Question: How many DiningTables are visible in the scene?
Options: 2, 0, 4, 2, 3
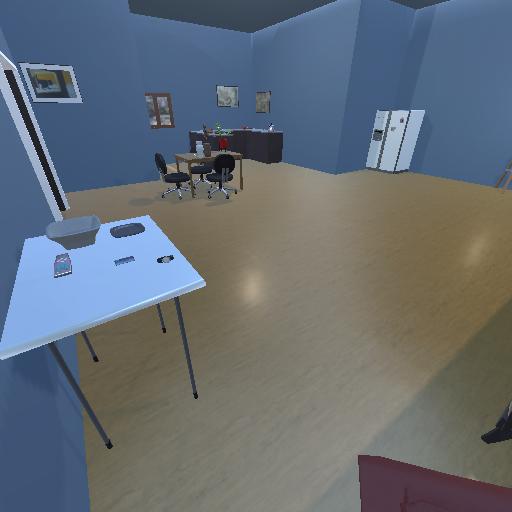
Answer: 2